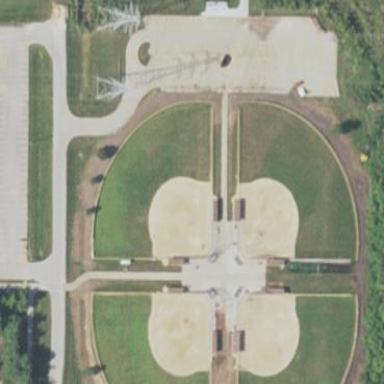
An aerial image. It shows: Softball pitch for leisure sports.